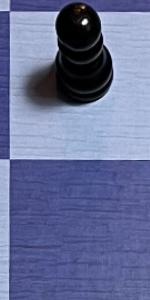
Label: Empty